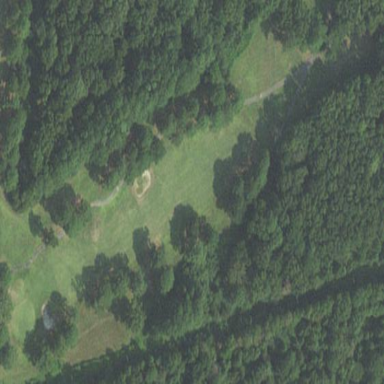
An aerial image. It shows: Golf pitch.